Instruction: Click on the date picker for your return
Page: home
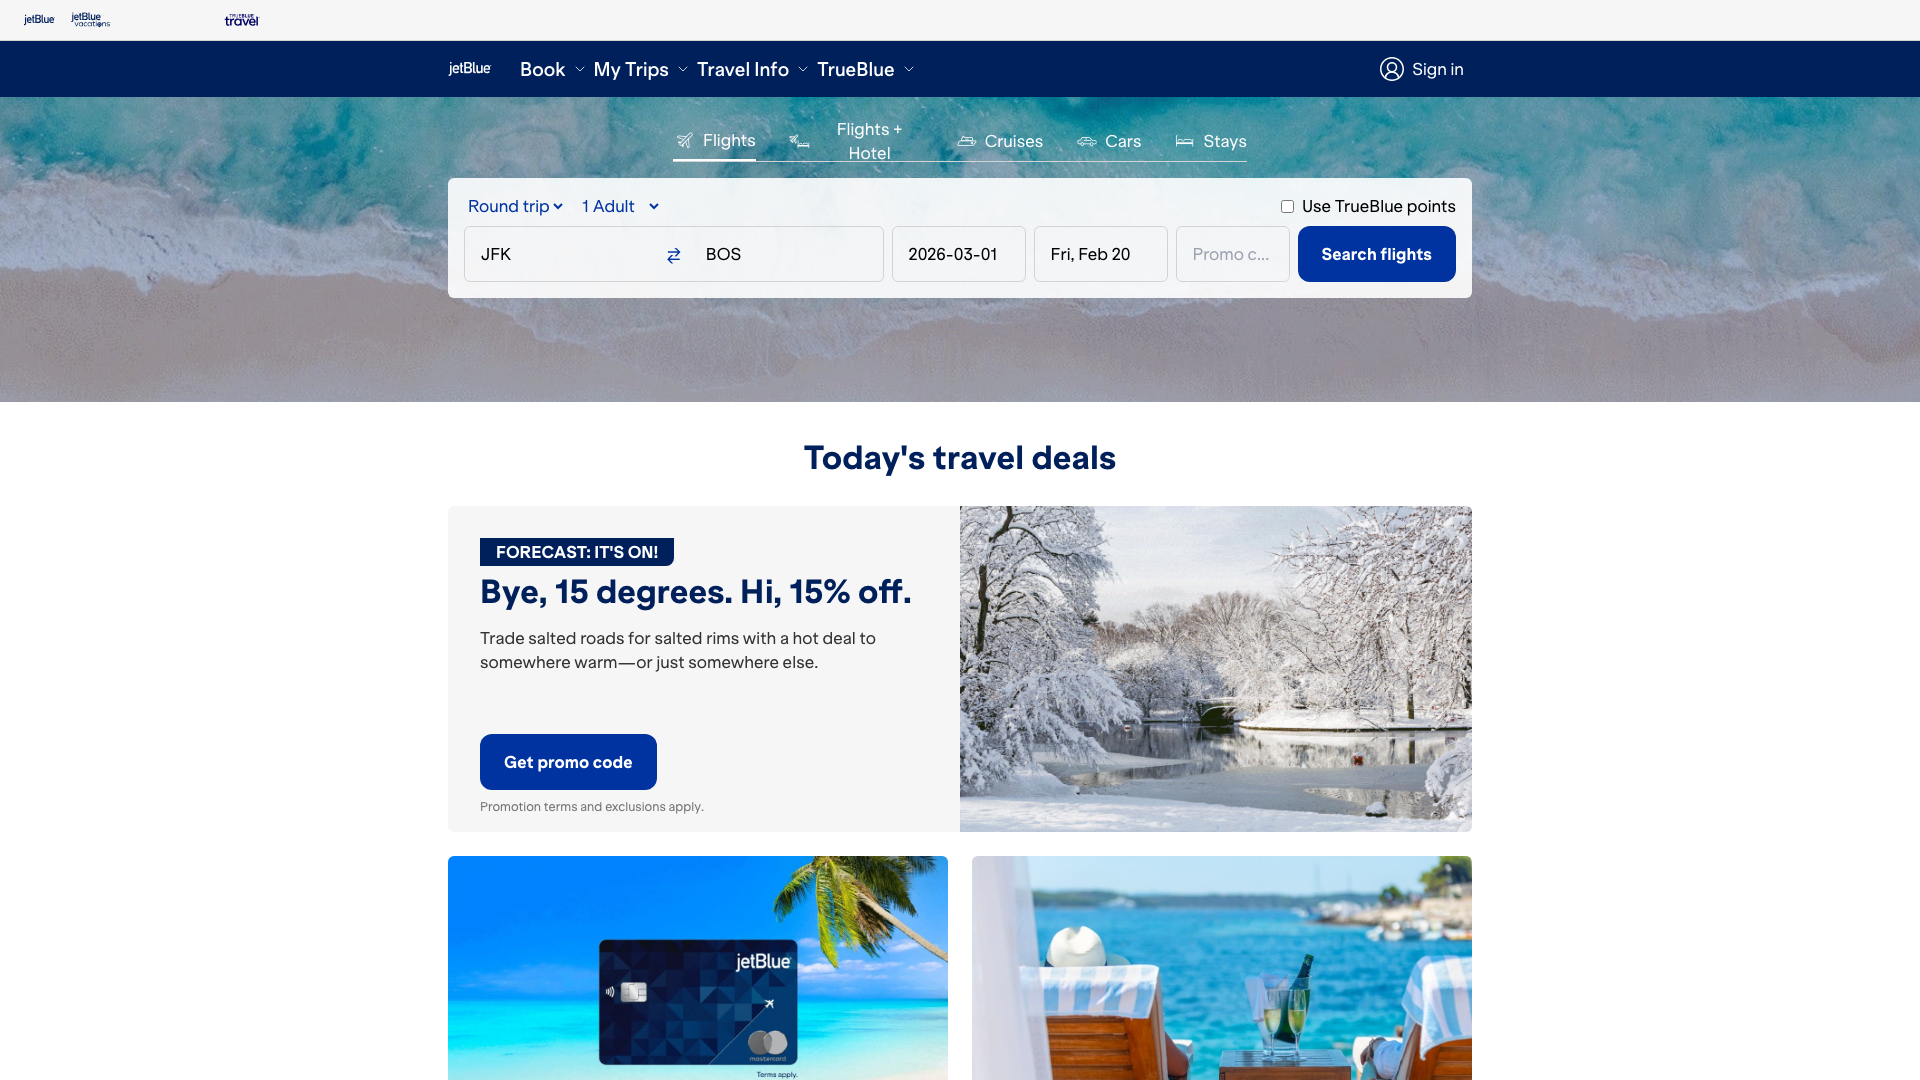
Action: click